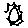
Label: sun